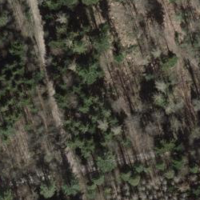
EUNIS habitat code: 44
Species observed at this site:
Lysimachia nemorum
Lamium maculatum